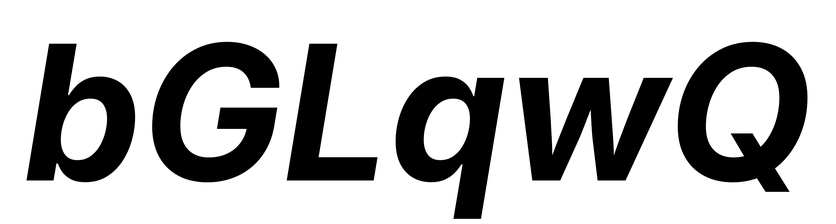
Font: Inter-Italic_Bold_Italic